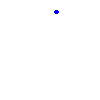
Particle: proton